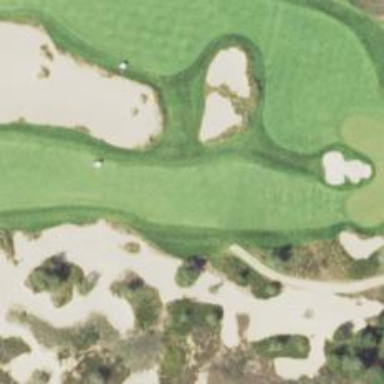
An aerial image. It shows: Golf hole.